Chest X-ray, PA view. Patient: 77 years old, sex M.
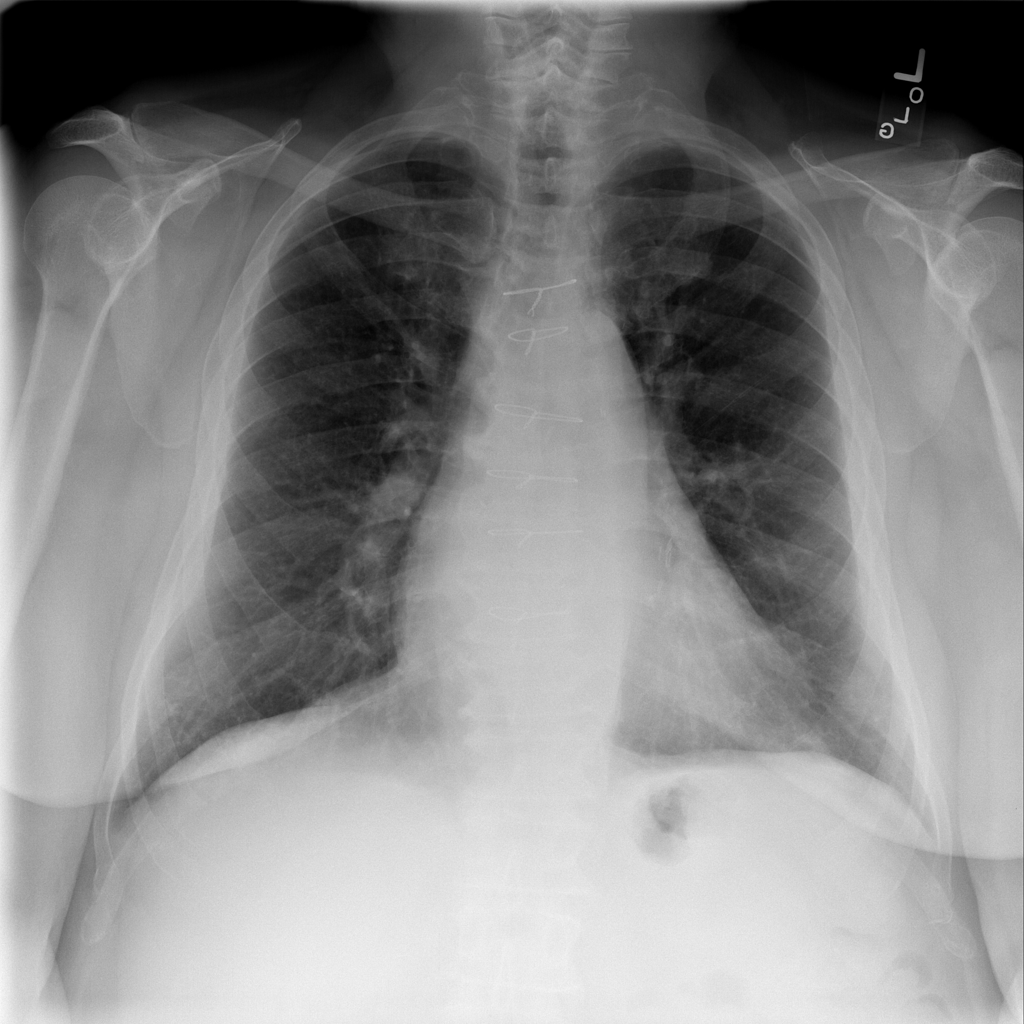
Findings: No Finding